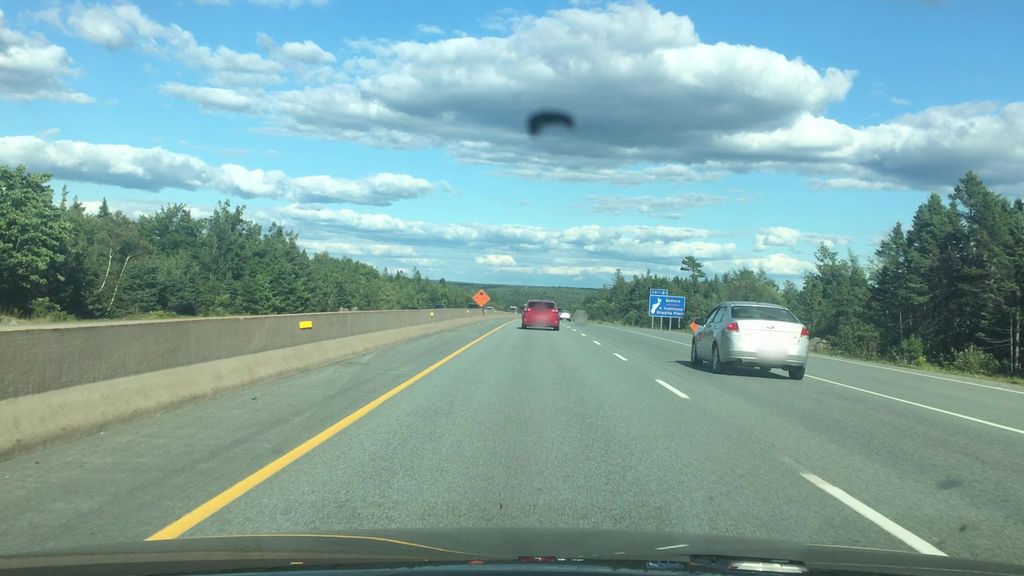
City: halifax